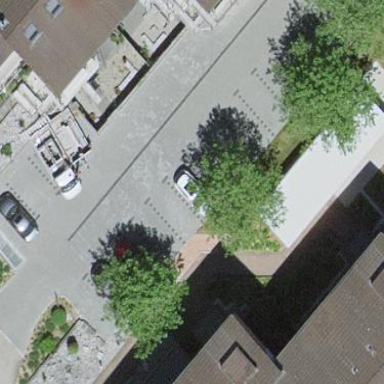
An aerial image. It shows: Parking available on the street side.